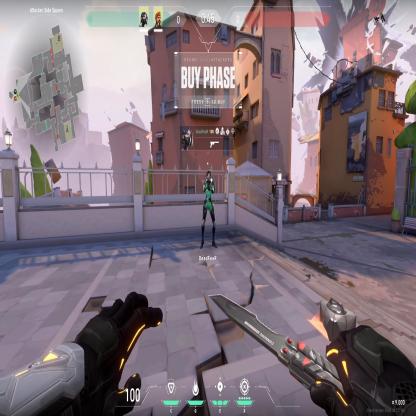
Label: teammate ; dropped spike